Interaction volume radius: 10 \u00c5
Interaction volume height: 25 \u00c5
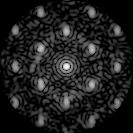
Disorder parameter: 0.4395